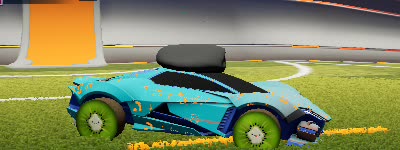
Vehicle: werewolf